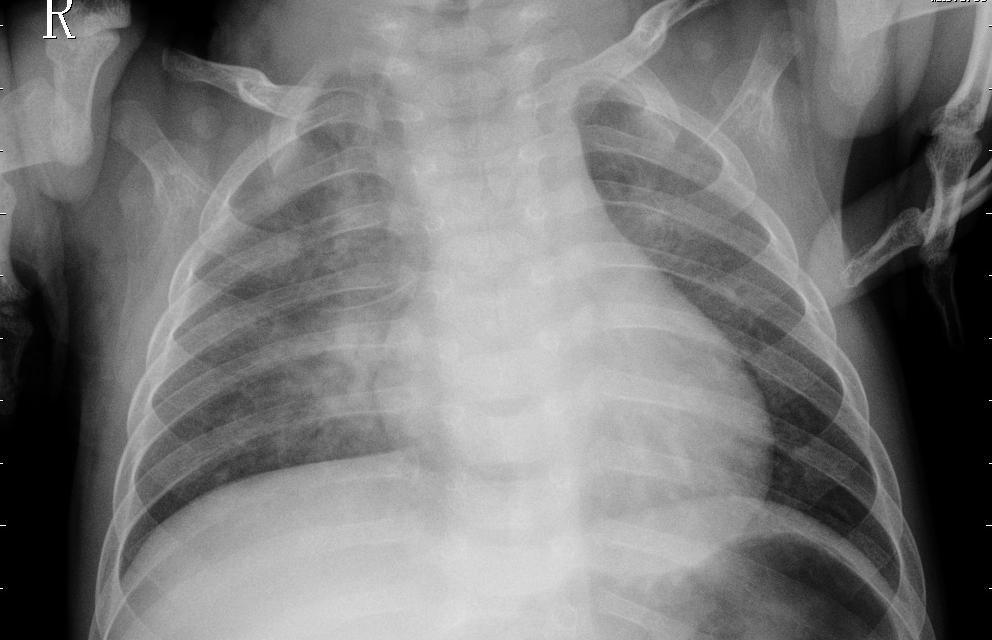
Diagnosis: PNEUMONIA